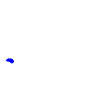
Particle: kaon